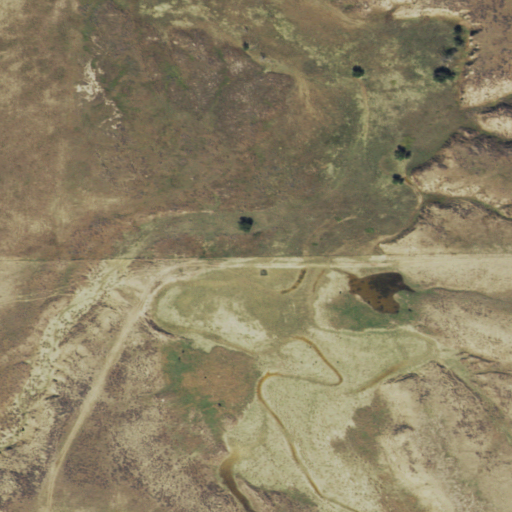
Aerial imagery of valley in Wyoming named South Windmill Draw containing shrub, grassland, and open development